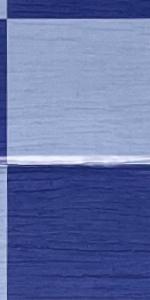
Label: Empty